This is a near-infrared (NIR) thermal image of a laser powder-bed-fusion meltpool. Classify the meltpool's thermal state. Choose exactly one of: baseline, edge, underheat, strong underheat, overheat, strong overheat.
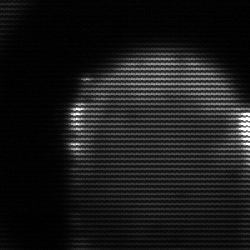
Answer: edge